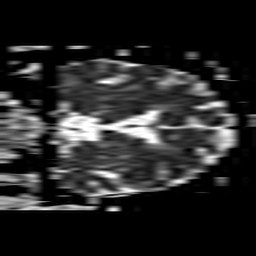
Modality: ADC
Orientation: coronal
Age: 70
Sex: female
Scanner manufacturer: philips
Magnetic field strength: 1.5 T
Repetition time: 3.406 s
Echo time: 0.06922 s